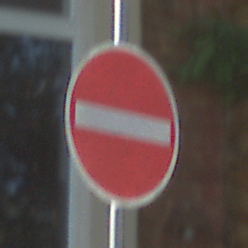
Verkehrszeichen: VerbotDerEinfahrt
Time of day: Midday
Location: Outdoor (Suburban)
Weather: Clear
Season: NotSpecified
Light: Natural